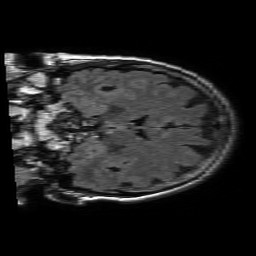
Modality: FLAIR
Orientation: coronal
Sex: female
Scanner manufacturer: philips
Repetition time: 11 s
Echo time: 0.125 s